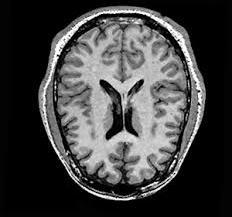
Label: notumor